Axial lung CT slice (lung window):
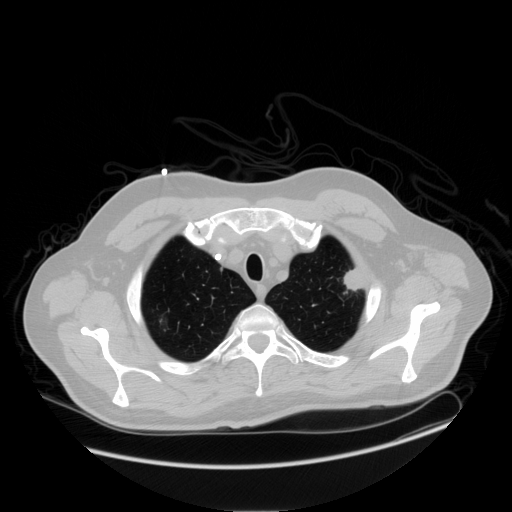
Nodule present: yes
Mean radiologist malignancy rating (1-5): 4.25